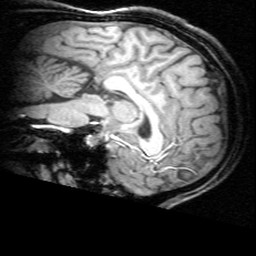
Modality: T1w
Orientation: sagittal
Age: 21
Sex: male